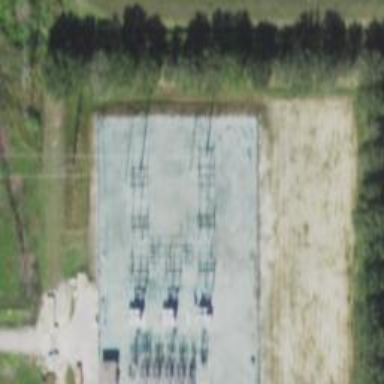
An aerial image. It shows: Power tower.